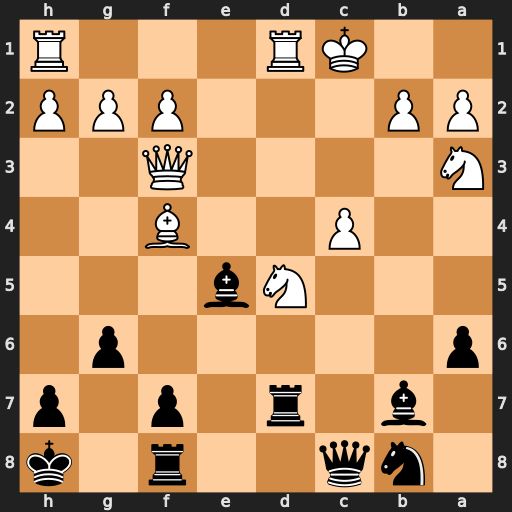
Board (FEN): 1nq2r1k/1b1r1p1p/p5p1/3Nb3/2P2B2/N4Q2/PP3PPP/2KR3R
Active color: b
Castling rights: -
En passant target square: -
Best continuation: Bxf4+ Qxf4 Bxd5